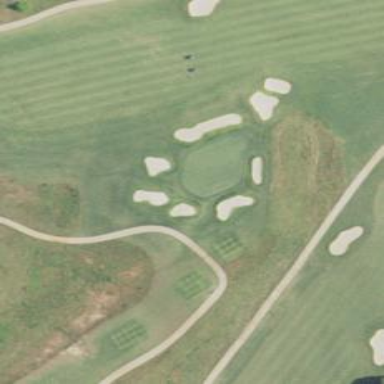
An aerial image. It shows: Golf hole.